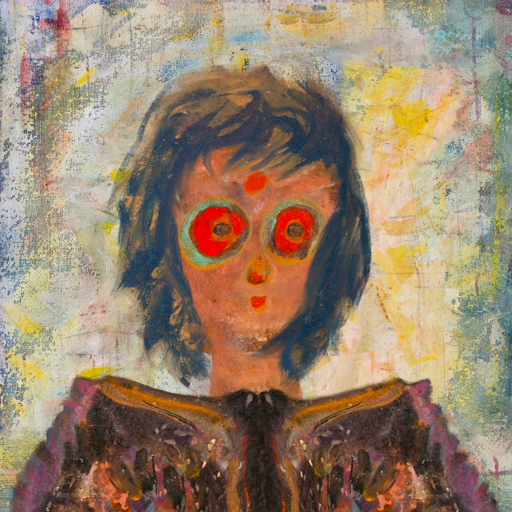
Background: Irani, Head And Neck Front: Boggyland, Face Front: Sisters, Bust: Gypsy_Queen, Hair Front: InTheSun, Head Accessory: Blank, Second Necklace: Blank, Necklace: Blank, Baby: Blank